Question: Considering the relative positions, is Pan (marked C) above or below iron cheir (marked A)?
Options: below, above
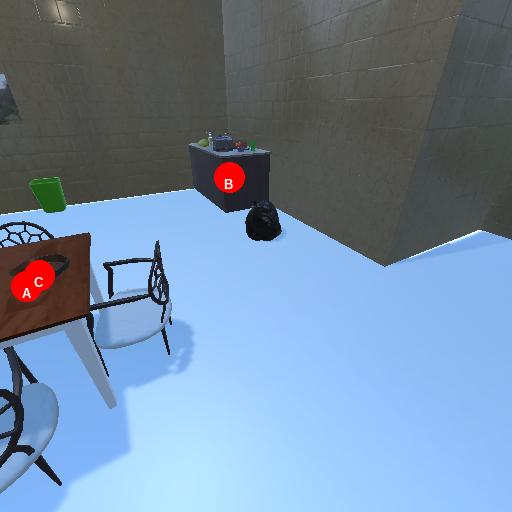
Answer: below